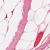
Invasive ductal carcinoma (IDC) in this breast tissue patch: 0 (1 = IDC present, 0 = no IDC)